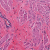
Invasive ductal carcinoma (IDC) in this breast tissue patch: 0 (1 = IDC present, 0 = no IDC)